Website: apple-inc
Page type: customer-info-address
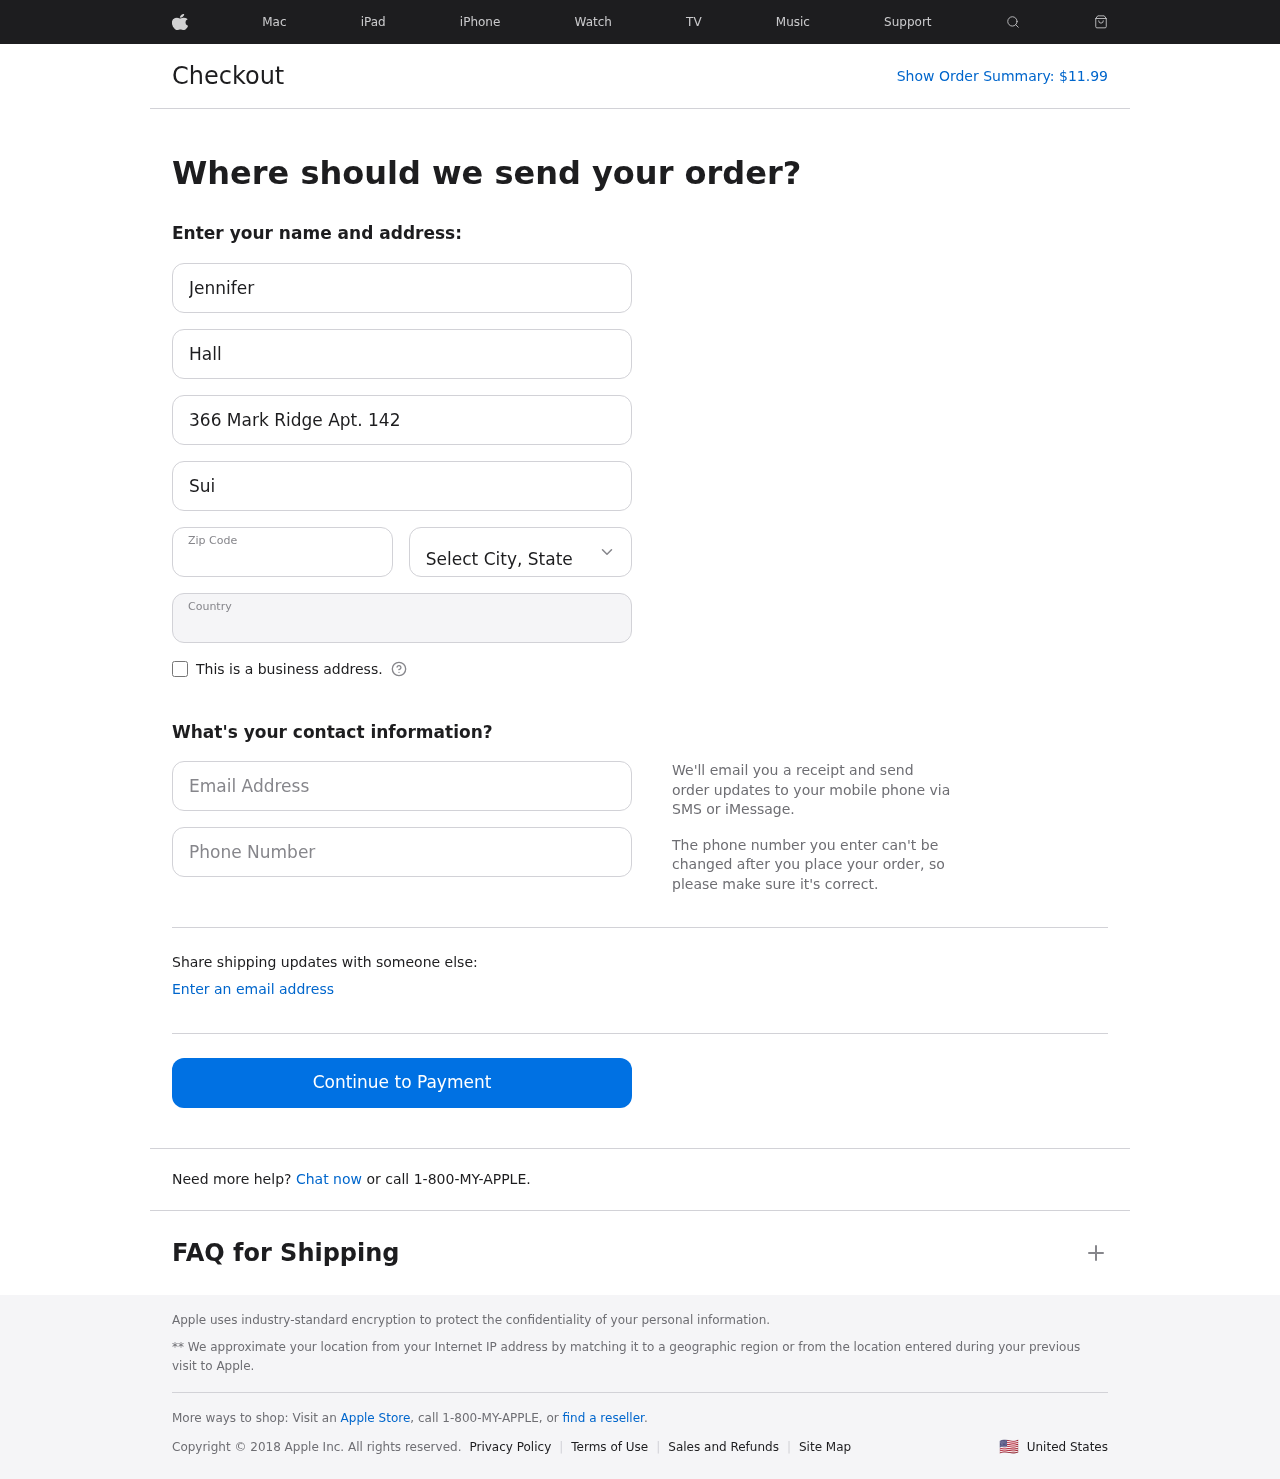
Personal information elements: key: PII_CITY_STATE
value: Jordanside, OH
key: PII_COUNTRY
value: United States
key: PII_EMAIL
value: jennifer_hall@hotmail.com
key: PII_FIRSTNAME
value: Jennifer
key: PII_LASTNAME
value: Hall
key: PII_PHONE
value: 8414200192
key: PII_POSTCODE
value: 34451
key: PII_STREET
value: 366 Mark Ridge Apt. 142
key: PII_STREET2
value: Suite 797
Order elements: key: ORDER_TOTAL
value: $11.99